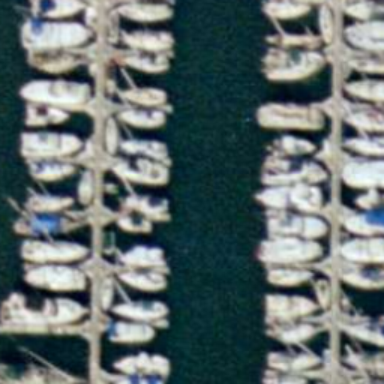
Lots of boats docked at the harbor .